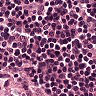
Metastatic tissue present: no